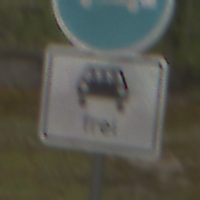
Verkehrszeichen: MehrfachbesetzePersonenkraftwagenFrei
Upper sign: Busssonderstreifen
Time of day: MorningAfternoon
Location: Outdoor (Nature)
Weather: Overcast
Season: NotSpecified
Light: Natural